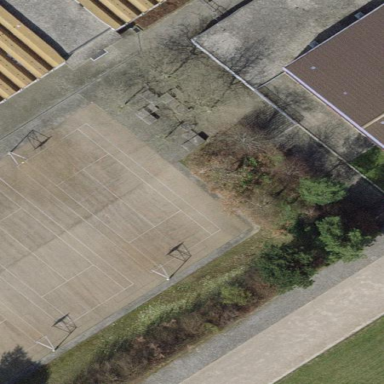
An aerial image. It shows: Basketball court in the leisure land pitch.